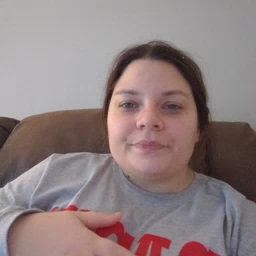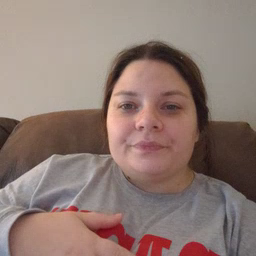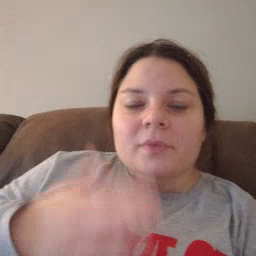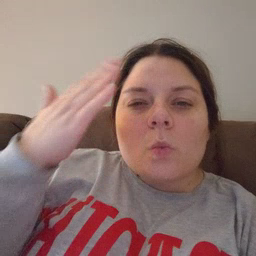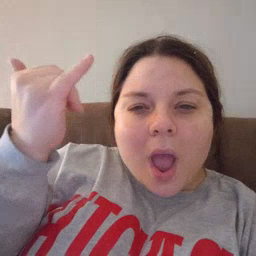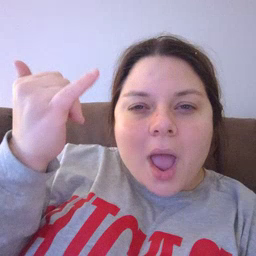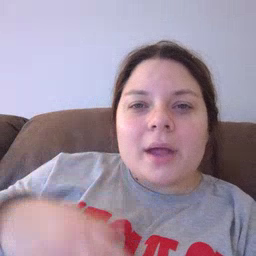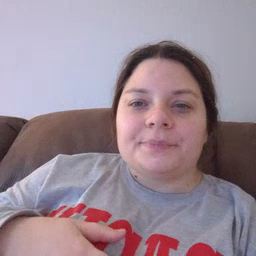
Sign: why